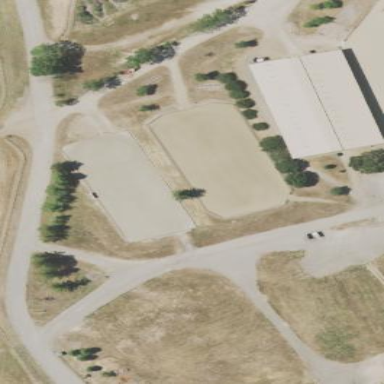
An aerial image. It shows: Equestrian pitch on the ground.